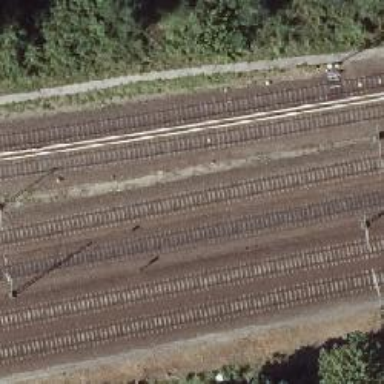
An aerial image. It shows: Light rail electrified railway.